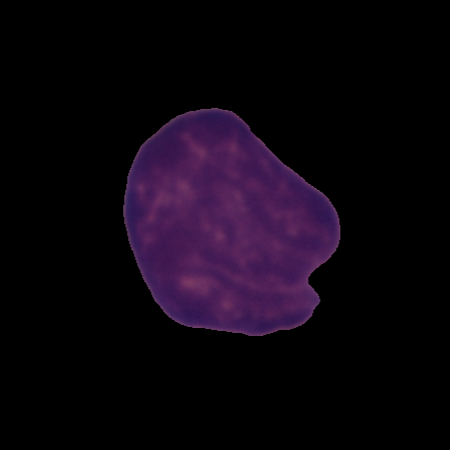
Label: cancer